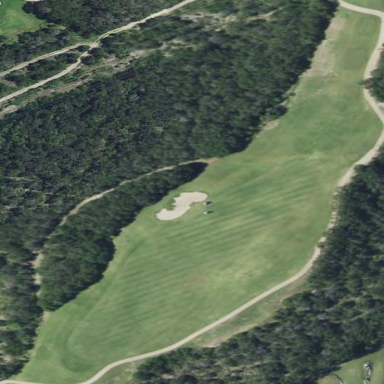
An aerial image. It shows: Rough area in golf course.